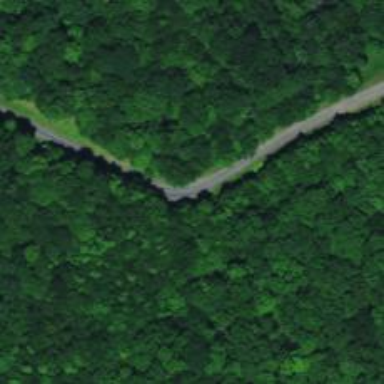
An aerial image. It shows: Unclassified road.